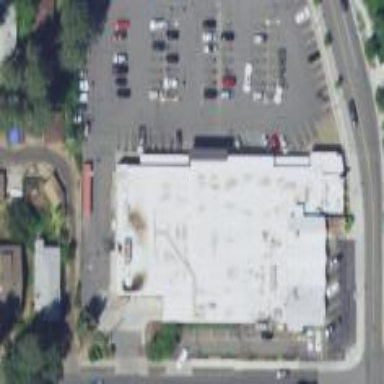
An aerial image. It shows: Retail area.